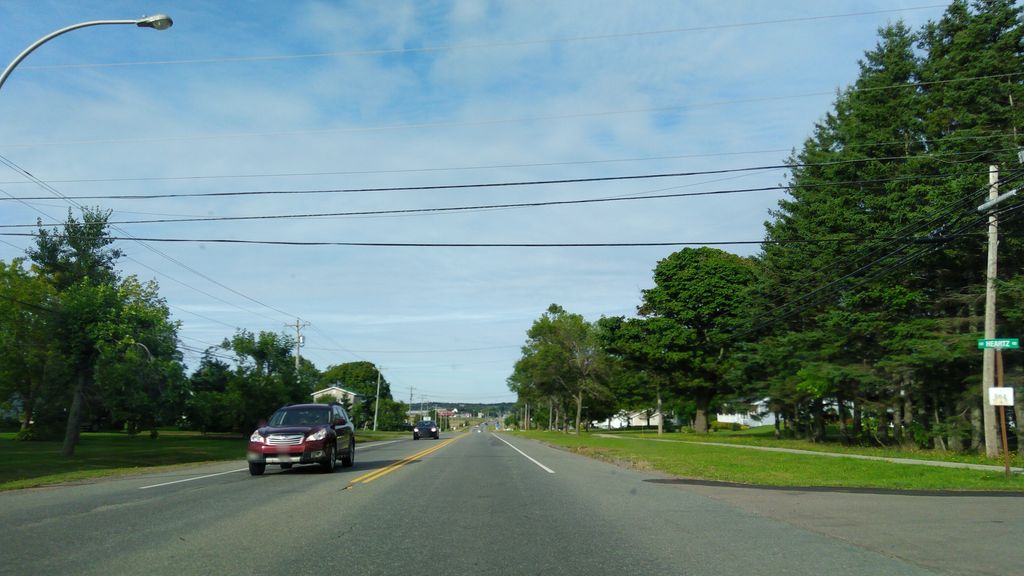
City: charlottetown